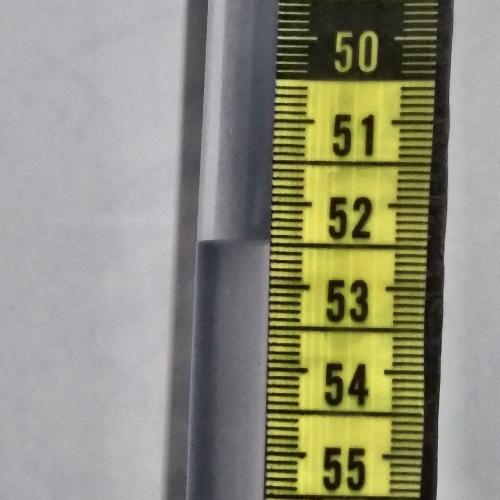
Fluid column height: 52.5 cm